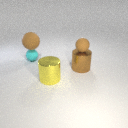
small cyan rubber sphere behind large brown metal cylinder